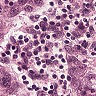
Metastatic tissue present: yes